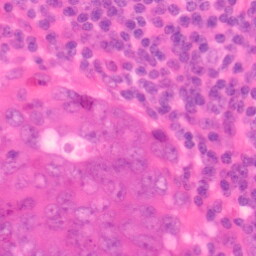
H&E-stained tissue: Colon